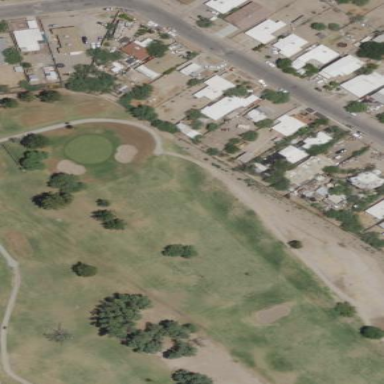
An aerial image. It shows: Grassy golf fairway with natural surroundings.